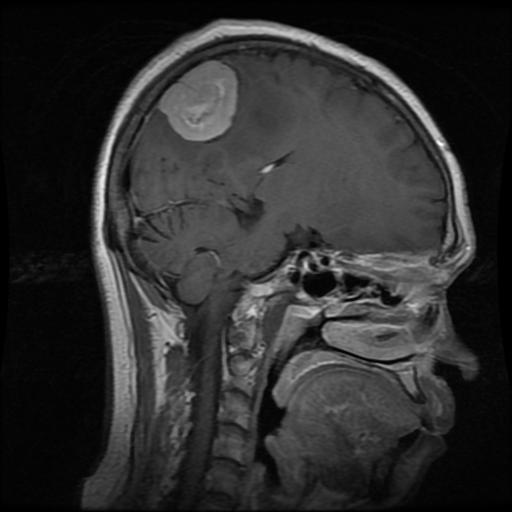
Label: meningioma